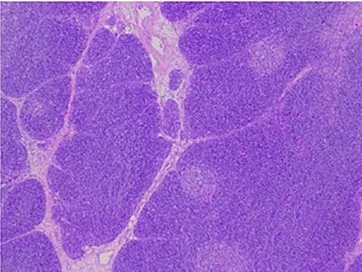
Pathological specimens and microscopic findings. (B) Postoperative pathological examination showed enlarged lobular structures with clear corticomedullary demarcation and visible thymic vesicles (H&E, 5x).
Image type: pathology (h&e)